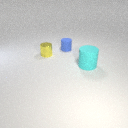
small blue rubber cylinder to the right of small yellow metal cylinder